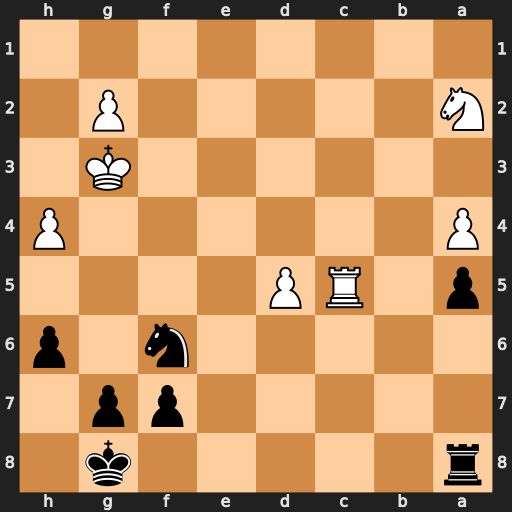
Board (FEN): r5k1/5pp1/5n1p/p1RP4/P6P/6K1/N5P1/8
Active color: b
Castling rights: -
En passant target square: -
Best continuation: Ne4+ Kf4 Nxc5